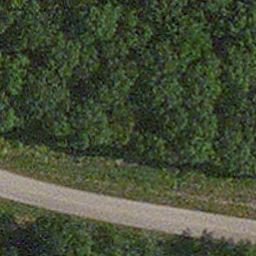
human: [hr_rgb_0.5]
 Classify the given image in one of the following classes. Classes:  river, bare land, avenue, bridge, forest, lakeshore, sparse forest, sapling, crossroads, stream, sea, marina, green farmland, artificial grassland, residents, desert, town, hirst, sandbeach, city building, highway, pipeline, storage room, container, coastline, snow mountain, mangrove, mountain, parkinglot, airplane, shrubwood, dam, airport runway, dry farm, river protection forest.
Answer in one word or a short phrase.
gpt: avenue